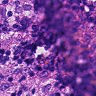
Metastatic tissue present: yes